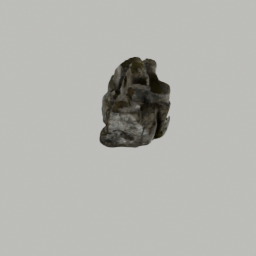
Label: nature